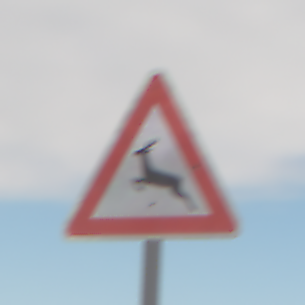
Verkehrszeichen: WildwechselRechts
Umgebung: Outdoor, Nature
Tageszeit: MorningAfternoon
Wetter: Overcast
Licht: Natural
Jahreszeit: Winter
Kontrast: LowContrast